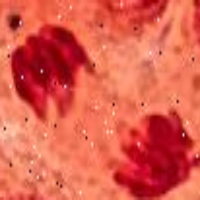
Label: telophase